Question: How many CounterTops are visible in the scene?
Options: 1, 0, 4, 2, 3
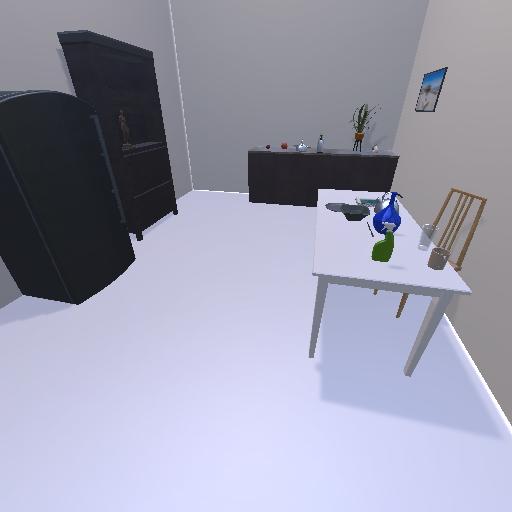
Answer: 1